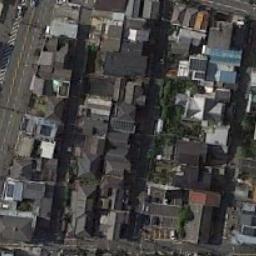
Label: residential